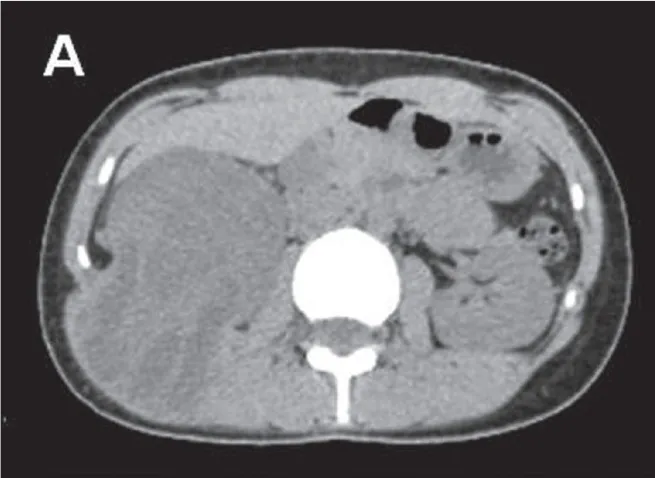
Abdominal computed tomography demonstrated the presence of a solid encapsulated mass with nonuniform internal structure about 11 x 9 cm in diameter, compressing the right kidney to the caudal side.
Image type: radiology (ct)